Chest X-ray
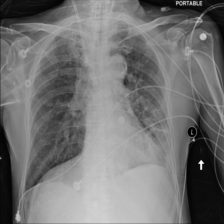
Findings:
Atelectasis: positive
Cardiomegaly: negative
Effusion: positive
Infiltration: negative
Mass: negative
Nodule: negative
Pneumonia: negative
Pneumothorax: negative
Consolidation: negative
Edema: negative
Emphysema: negative
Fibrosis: negative
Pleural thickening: negative
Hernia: negative